Aerial crown-view tile of a tropical tree (Barro Colorado Island, Panama), acquired 20250124:
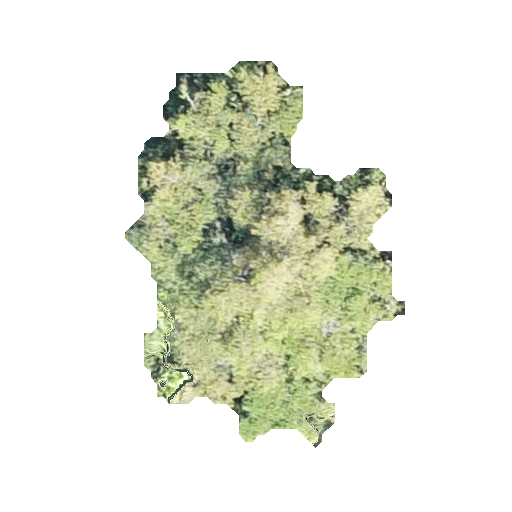
Species: Terminalia amazonia
GBIF accepted scientific name: Terminalia amazonica
Crown area: 102.348 m²